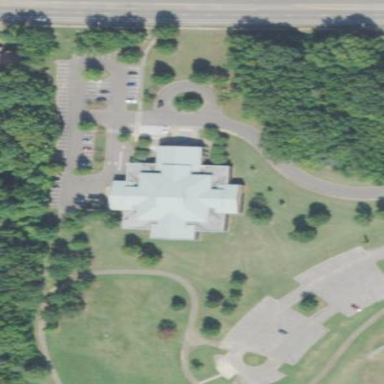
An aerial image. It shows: Civic building which is library.